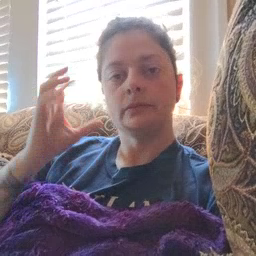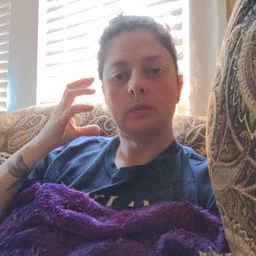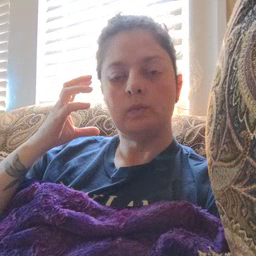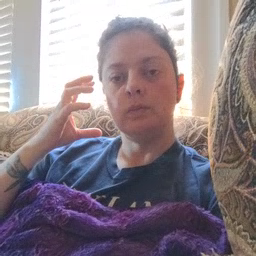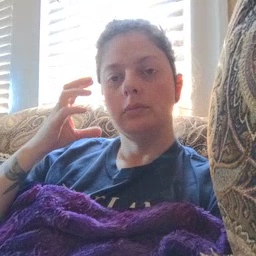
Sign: radio